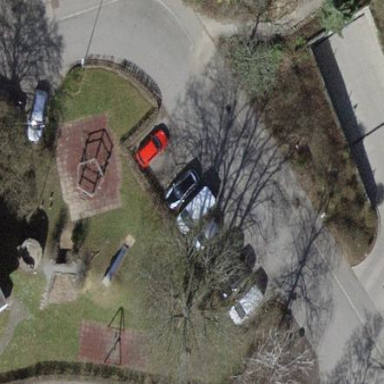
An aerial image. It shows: Playground area for leisure activities on the land.